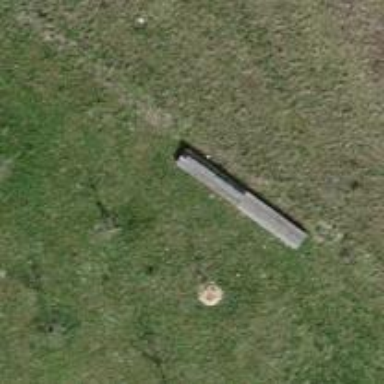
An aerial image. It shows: Bench.